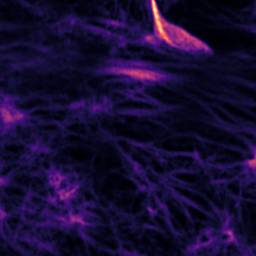
Label: Super-resolution F-actin image